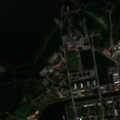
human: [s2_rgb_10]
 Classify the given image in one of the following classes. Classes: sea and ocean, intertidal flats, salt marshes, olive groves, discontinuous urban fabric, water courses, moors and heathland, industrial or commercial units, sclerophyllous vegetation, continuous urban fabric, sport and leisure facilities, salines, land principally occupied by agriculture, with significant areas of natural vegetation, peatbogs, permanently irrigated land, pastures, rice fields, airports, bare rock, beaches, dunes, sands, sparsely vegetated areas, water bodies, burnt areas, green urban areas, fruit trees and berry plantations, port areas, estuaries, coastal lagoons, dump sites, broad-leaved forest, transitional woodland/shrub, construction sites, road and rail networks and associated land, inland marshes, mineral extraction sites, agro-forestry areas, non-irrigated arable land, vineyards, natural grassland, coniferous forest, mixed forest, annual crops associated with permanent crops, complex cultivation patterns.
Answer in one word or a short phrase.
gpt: discontinuous urban fabric, industrial or commercial units, sport and leisure facilities, coniferous forest, sea and ocean